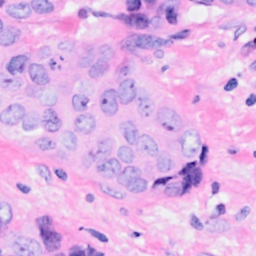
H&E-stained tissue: Breast